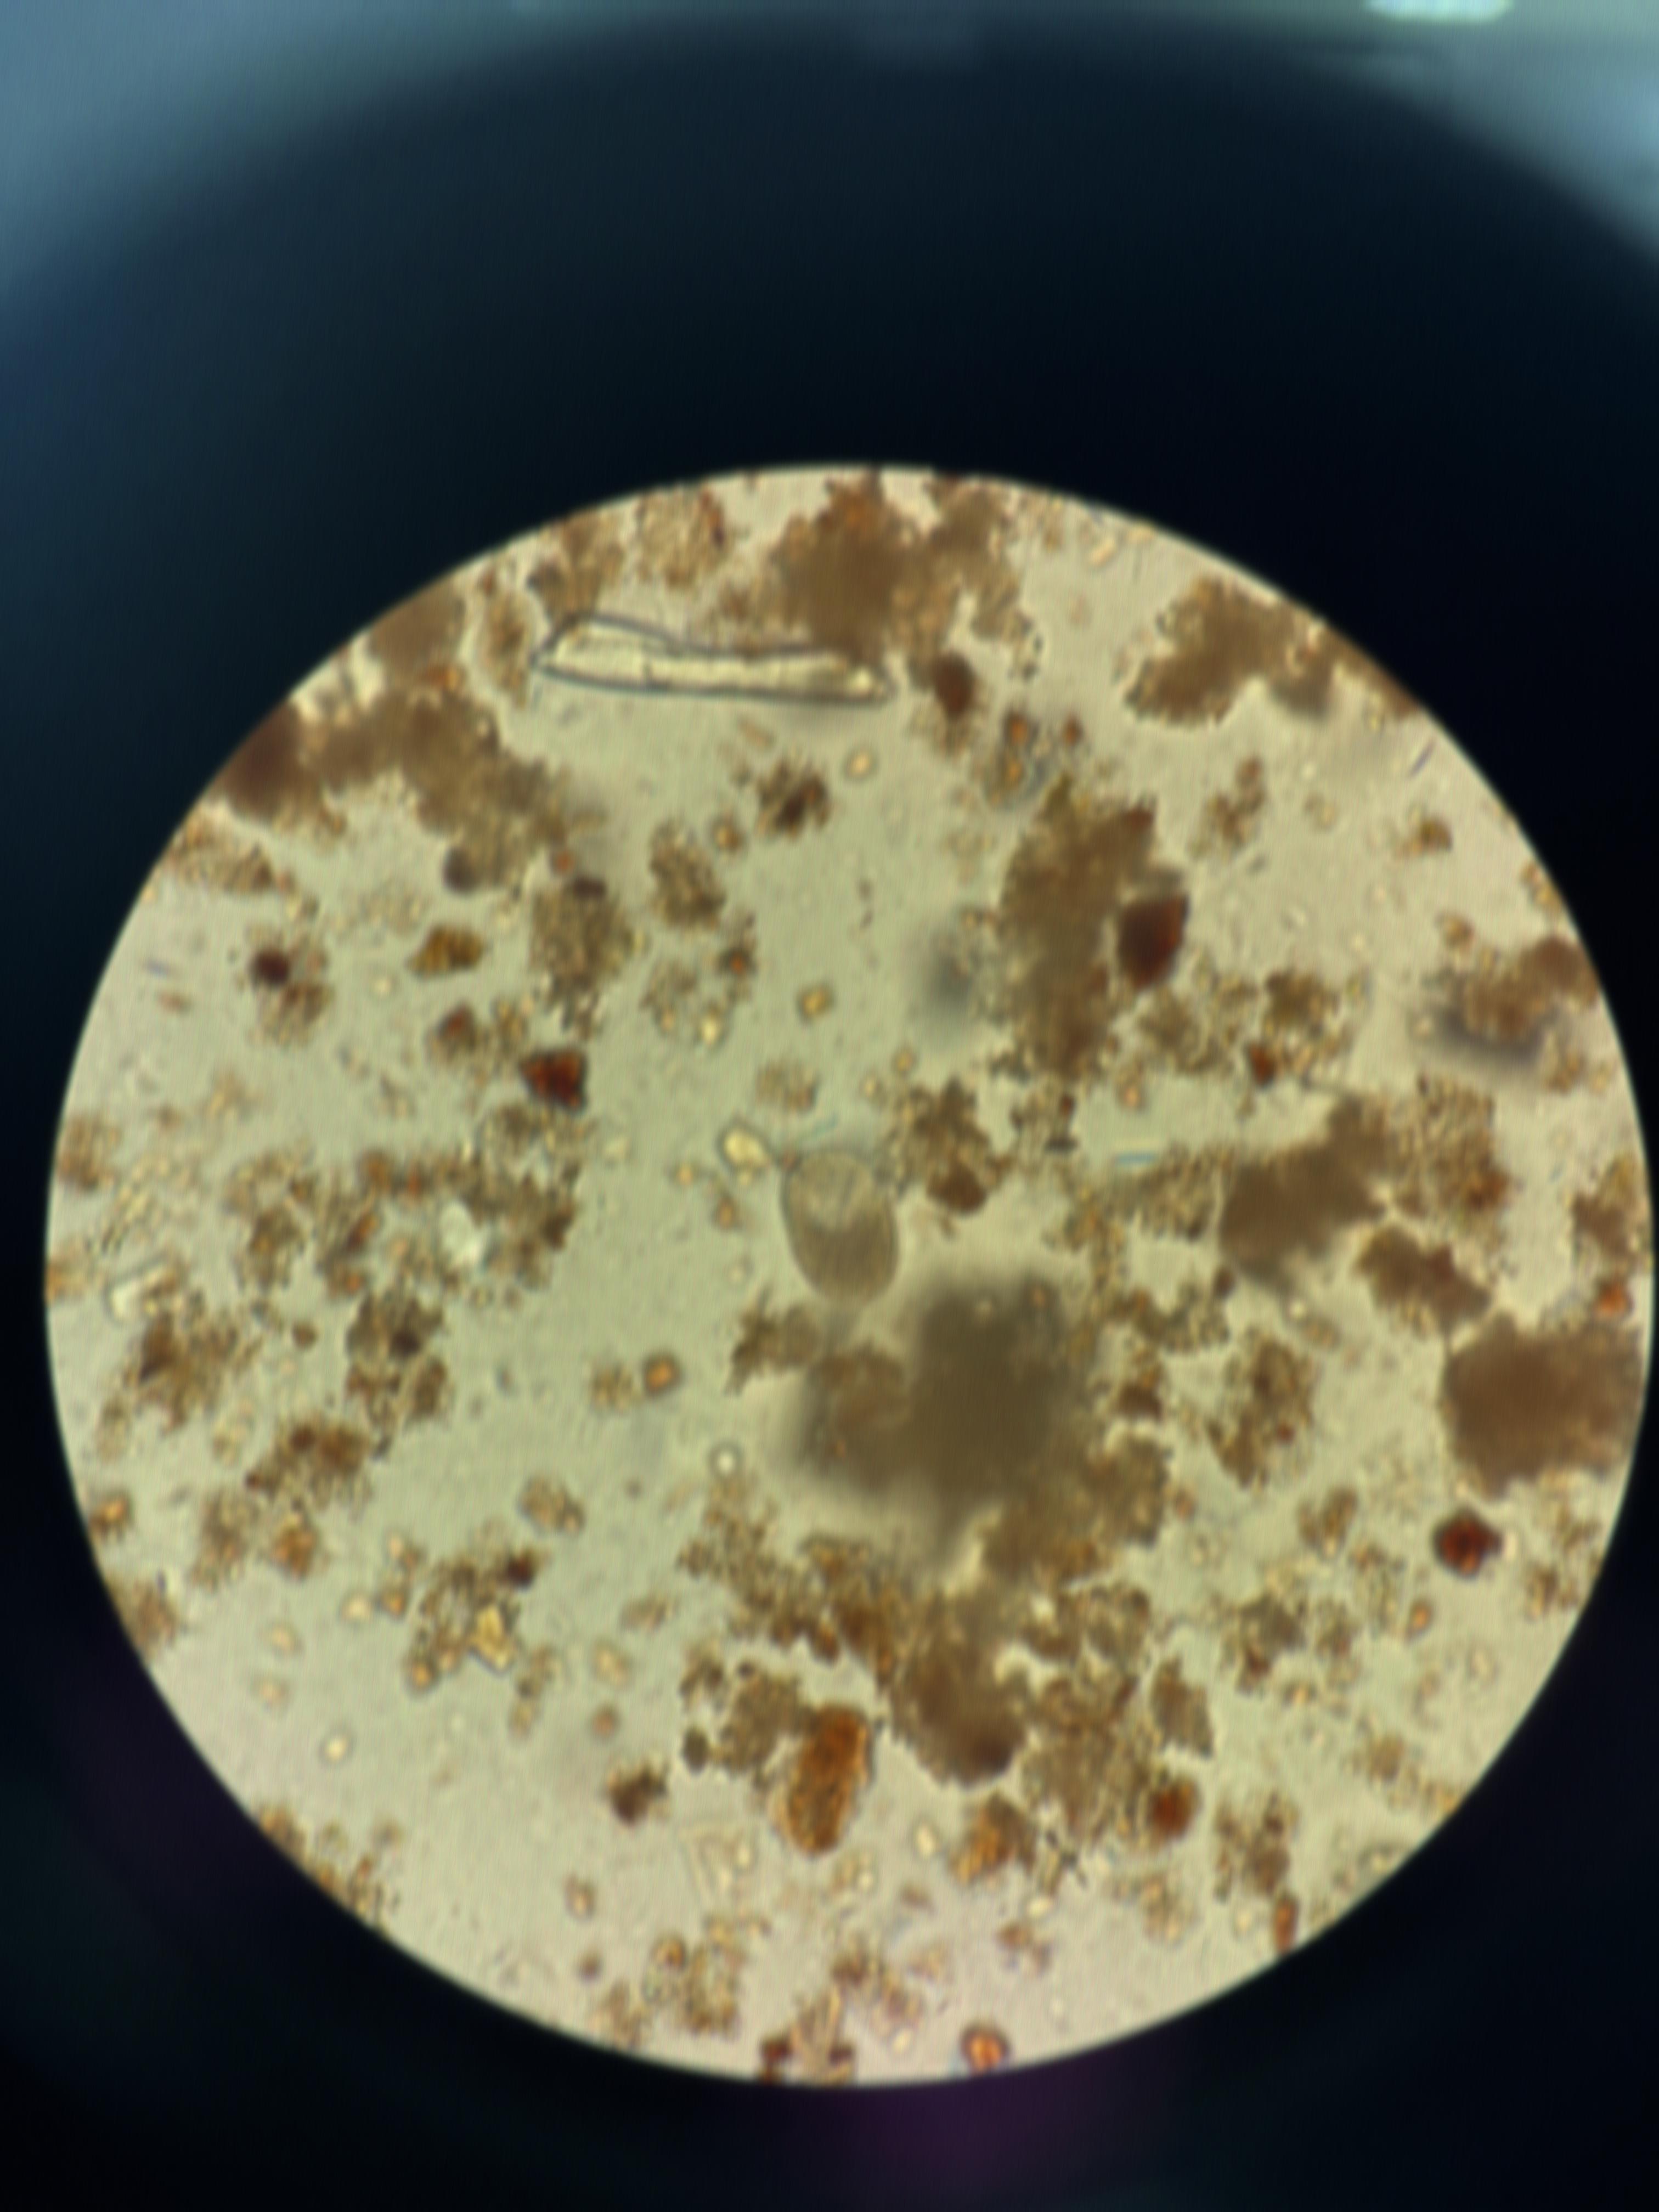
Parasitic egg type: Hookworm egg